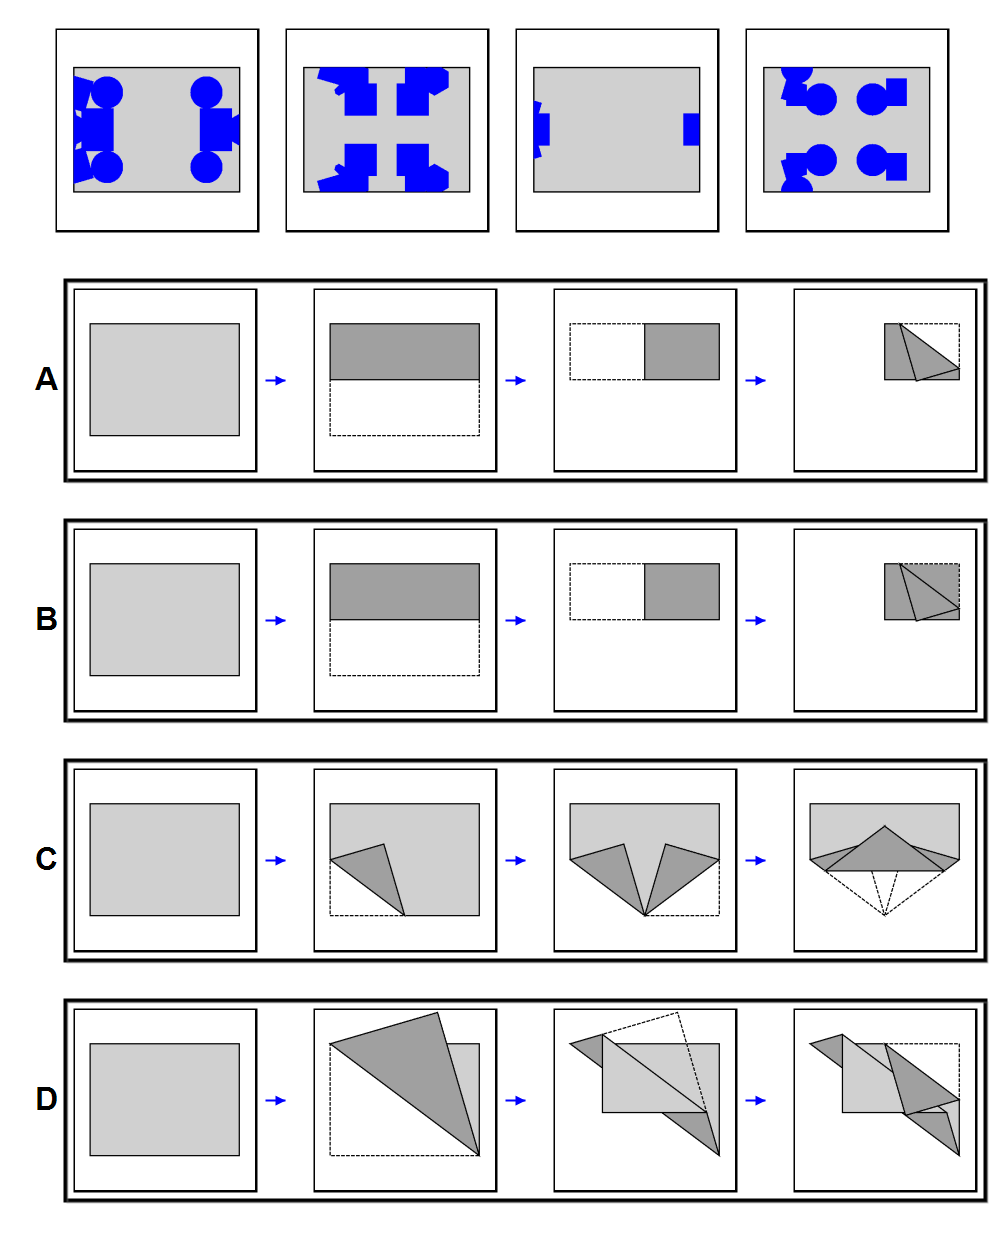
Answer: B